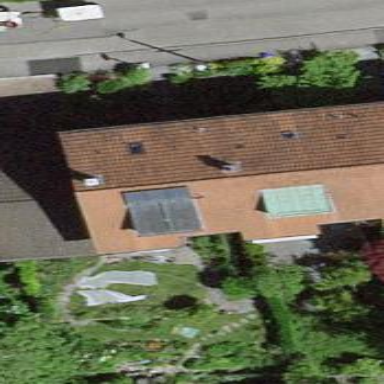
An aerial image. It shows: Terrace building.